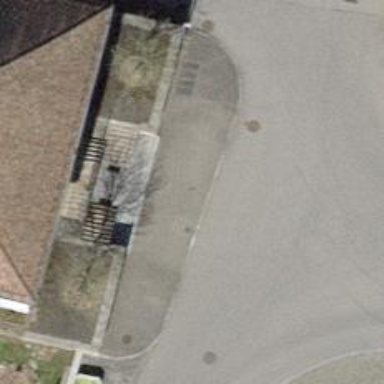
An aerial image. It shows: Set of steps on the road.